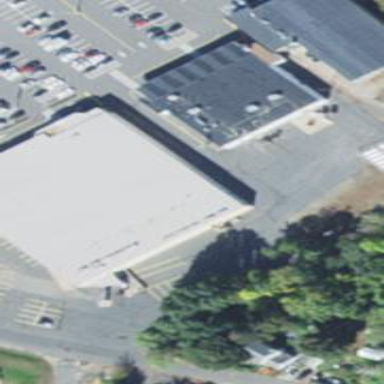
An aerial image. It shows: Retail building.